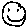
Label: smiley face